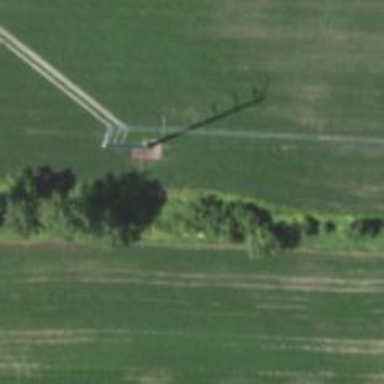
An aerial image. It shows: Power tower.